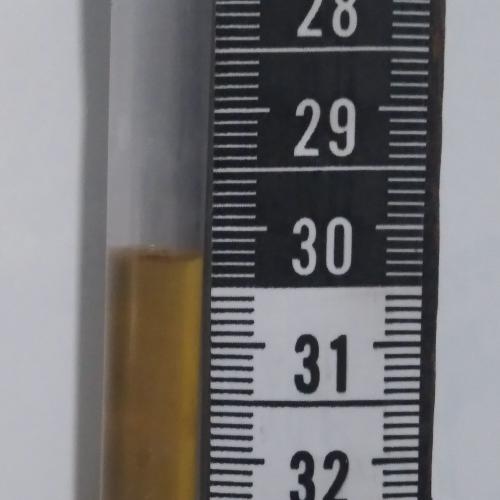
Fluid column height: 30.2 cm